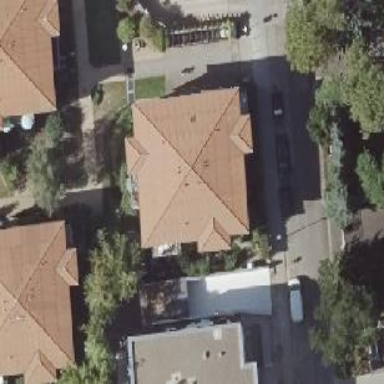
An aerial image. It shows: Apartments building with pyramidal roof.